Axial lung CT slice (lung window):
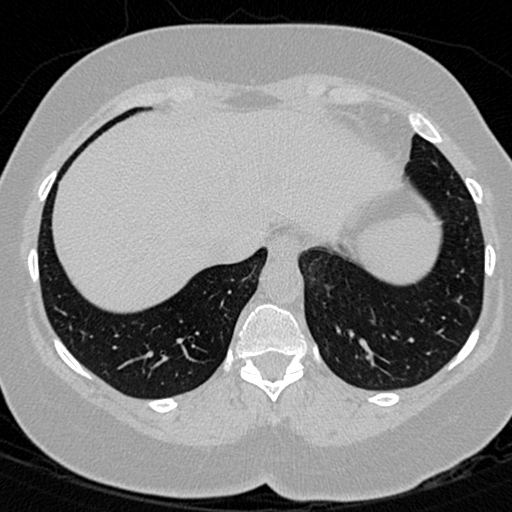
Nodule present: no